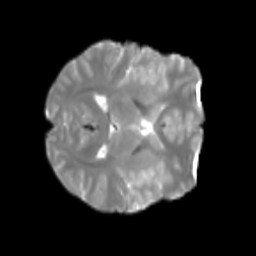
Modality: T2w
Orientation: axial
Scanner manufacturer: siemens
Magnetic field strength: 3 T
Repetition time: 4 s
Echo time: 0.0594 s